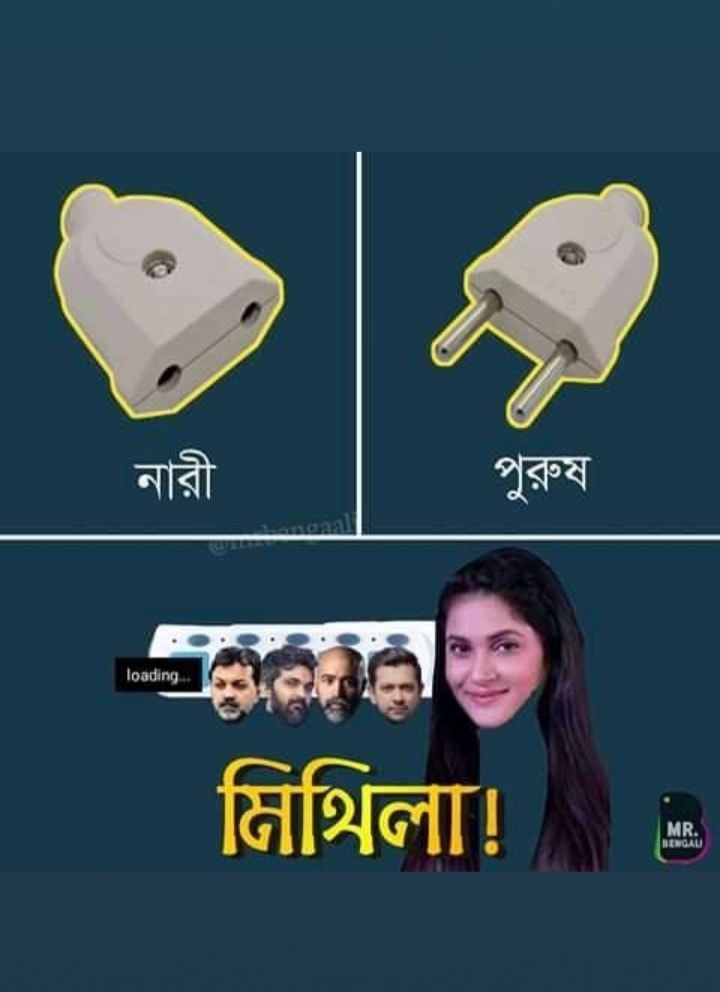
Caption: নারী পুরুষ   মিথিলা
Label: hate